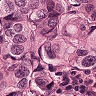
Metastatic tissue present: yes